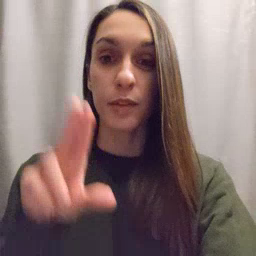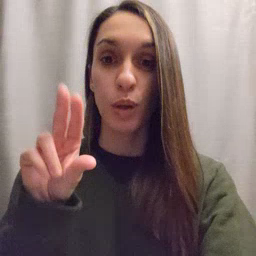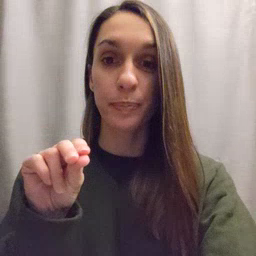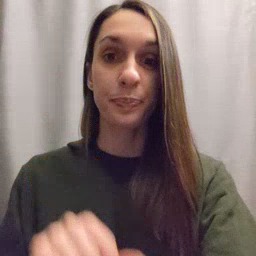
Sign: no